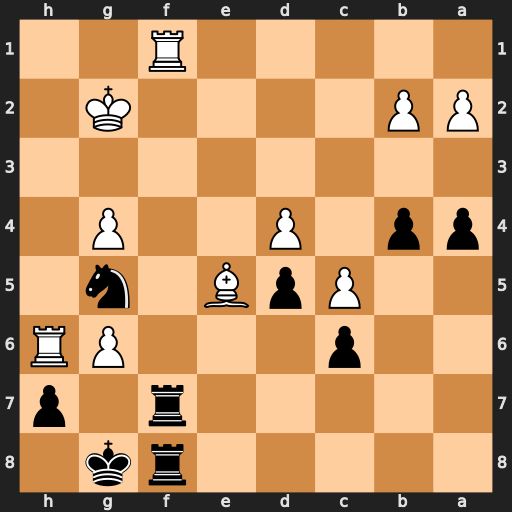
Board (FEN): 5rk1/5r1p/2p3PR/2PpB1n1/pp1P2P1/8/PP4K1/5R2
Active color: b
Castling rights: -
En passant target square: -
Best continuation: Rxf1 gxh7+ Nxh7